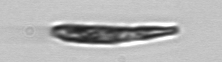
Label: Euglena